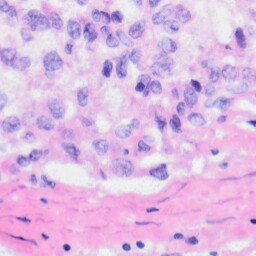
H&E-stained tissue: Liver